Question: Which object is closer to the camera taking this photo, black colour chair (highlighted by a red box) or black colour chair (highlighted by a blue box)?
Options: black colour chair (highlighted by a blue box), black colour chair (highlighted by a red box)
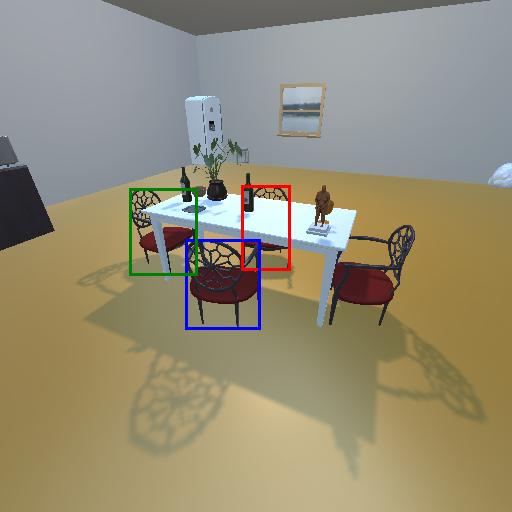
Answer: black colour chair (highlighted by a blue box)